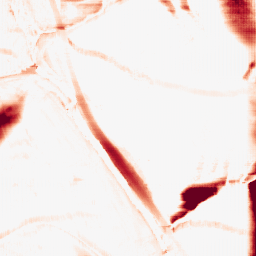
Category: morphological
Decomposition family: morphological_rect
Decomposition parameters: operation: opening
width: 50
height: 10
Upsampling method: fft_zeropad
Upsampling parameters: scale: 4
Upsampling scale: 4